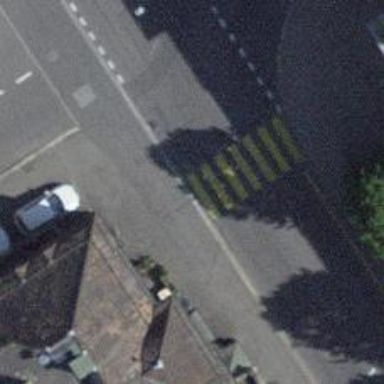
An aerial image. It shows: Kerb serving as barrier.